Field crop: maize
Growth stage: 2
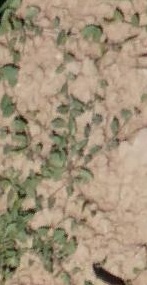
Species: convolvulus